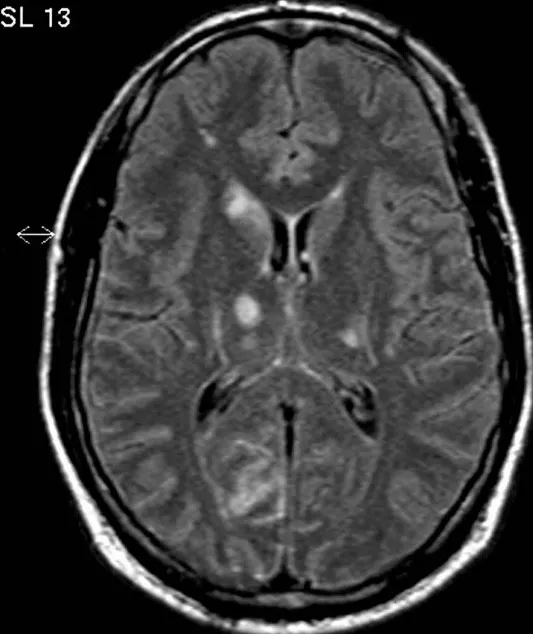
Cranial MRI (FLAIR) on the day of admission showing multiple lesions of the supratentorial grey and white matter.
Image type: radiology (mri)